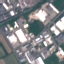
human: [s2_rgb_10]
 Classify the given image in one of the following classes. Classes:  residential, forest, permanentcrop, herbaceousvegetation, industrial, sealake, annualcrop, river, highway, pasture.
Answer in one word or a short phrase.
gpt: Industrial